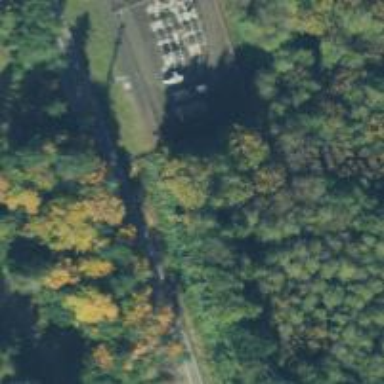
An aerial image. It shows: Distribution substation surrounded by fence.